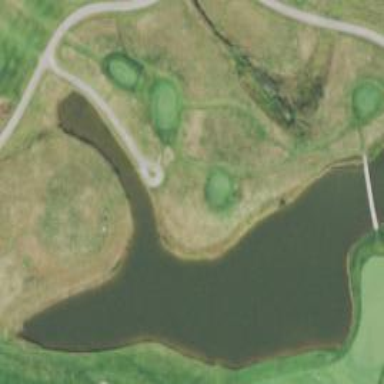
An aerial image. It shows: Footway that resembles golf path.